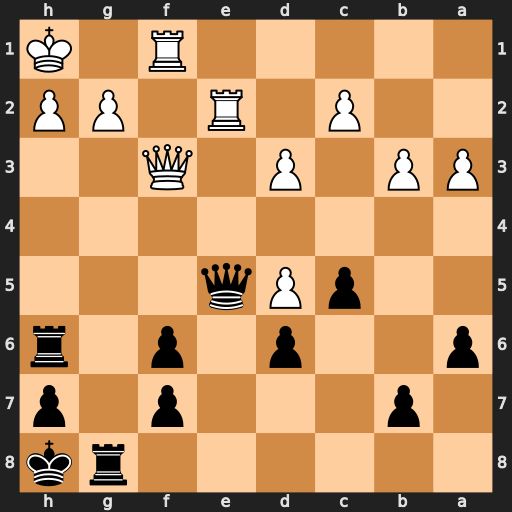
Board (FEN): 6rk/1p3p1p/p2p1p1r/2pPq3/8/PP1P1Q2/2P1R1PP/5R1K
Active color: b
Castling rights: -
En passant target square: -
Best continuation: Qxh2#